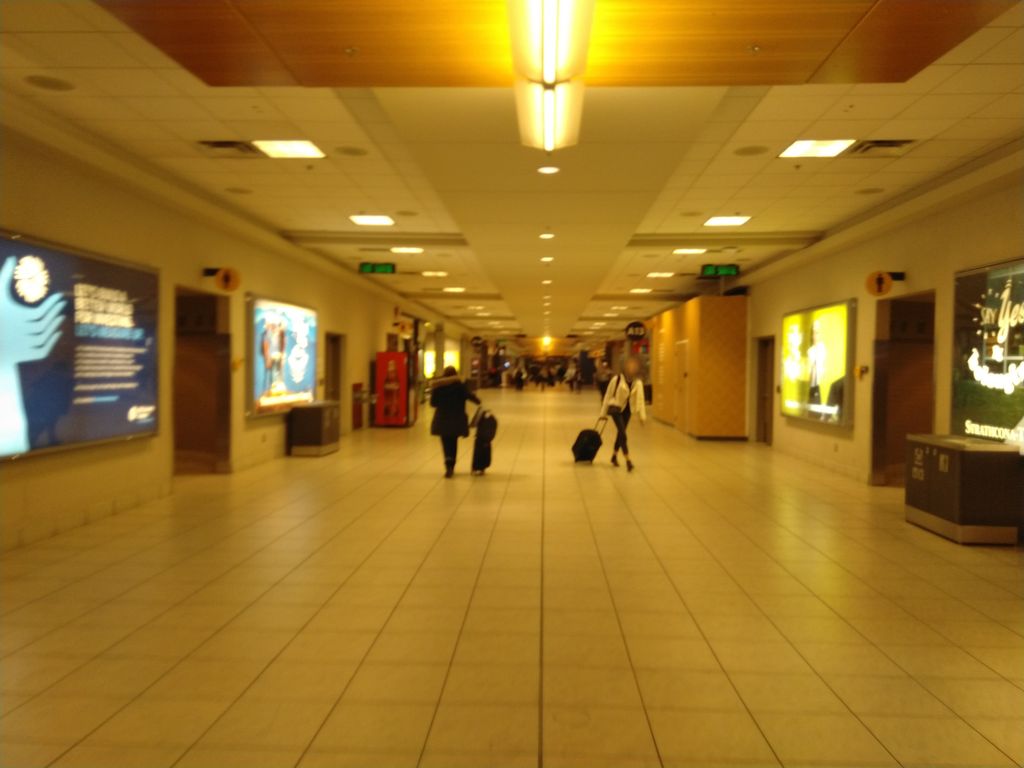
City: calgary